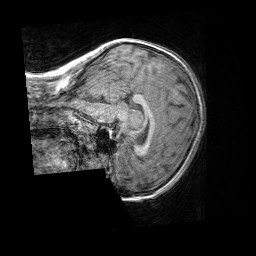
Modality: T1w
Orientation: sagittal
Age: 7
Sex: female
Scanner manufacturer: siemens
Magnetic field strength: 3 T
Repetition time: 1.65 s
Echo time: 0.00203 s